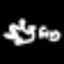
Label: frog